Question: I have a multidimensional array I am trying to pass in as data through a jQuery ajax call to my PHP script.
I declared lobby_state with the following code:
'''
lobby_state = [];
lobby_state.users = 3;
lobby_state.user = [];
lobby_state.user[0].username = 'john';
lobby_state.user[0].age = 30;
lobby_state.user[0].sex = 'M';
lobby_state.user[1].username = 'kim';
lobby_state.user[1].age = 17;
lobby_state.user[1].sex = 'F';
lobby_state.user[2].username = 'mary';
lobby_state.user[2].age = 51;
lobby_state.user[2].sex = 'F';
'''
I'm passing in a total of 2 values, a simple string, and the multidimensional array:
'''
$.ajax({
type: "POST",
url: "app/lobby/lobby-process.php",
data: {
'action': 'update',
'state': lobby_state
},
dataType: "json",
success: function(data){
...
'''
When I execute this, it seems to completely ignore the lobby_state value, and it only passes in the 'action' value, as shown in the Chrome developer console request values below.

I tried following all the examples of passing in arrays but nothing seems to work. Am I missing something?
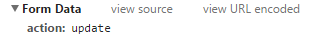
Answer: You need to pass it as a JSON string:
'''
state: JSON.stringify(lobby_state)
'''
An example on how to declare an array properly:
'''
var lobby_state = [],
john = { username: 'john', age: 30, sex: 'M' };
lobby_state.push(john);
console.log(lobby_state);
'''
You could add the object to the array directly as well:
'''
var lobby_state = [{ username: 'john', age: 30, sex: 'M' }];
'''
<URL>